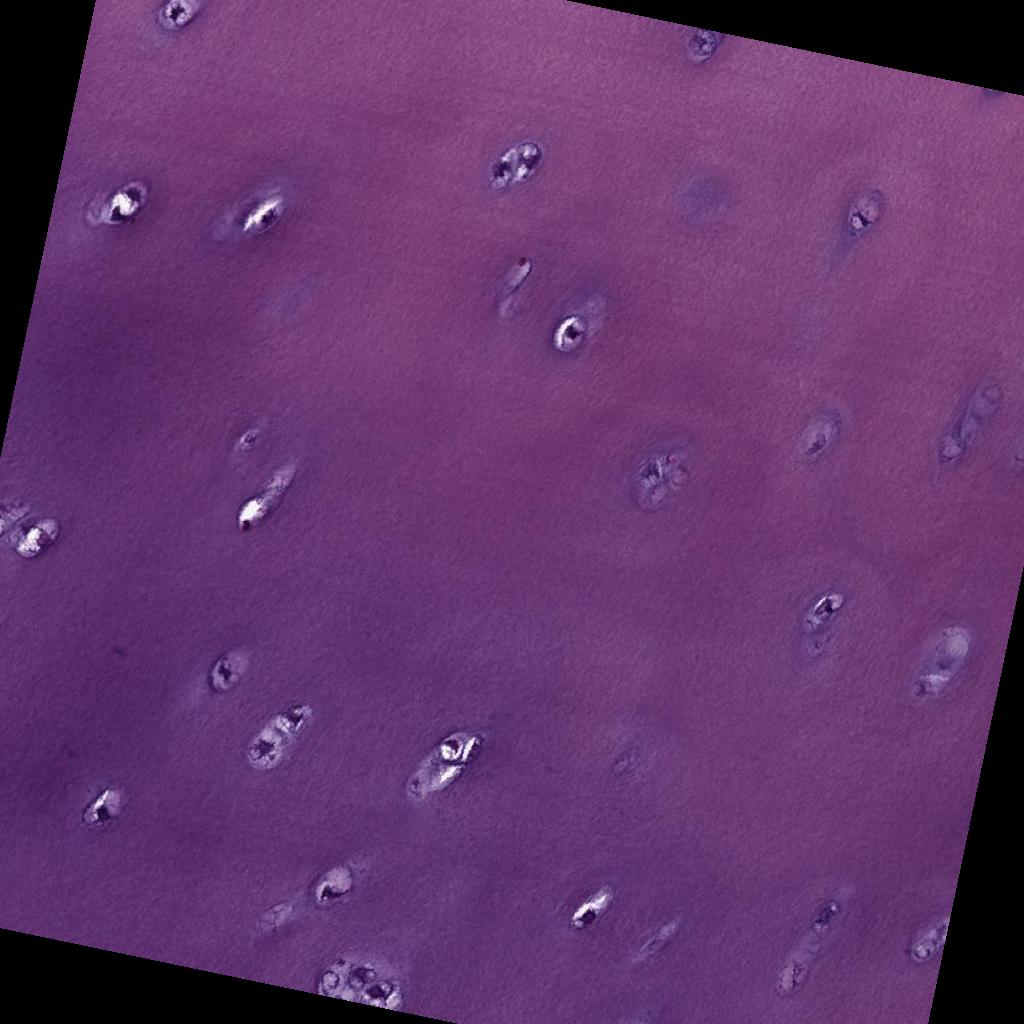
Label: Non-Tumor